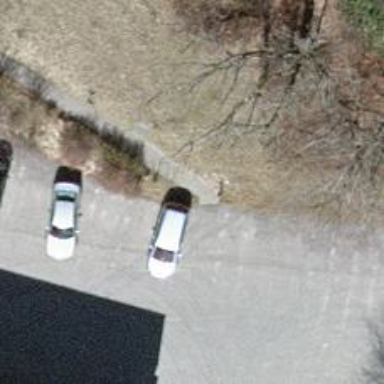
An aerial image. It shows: Charging station.